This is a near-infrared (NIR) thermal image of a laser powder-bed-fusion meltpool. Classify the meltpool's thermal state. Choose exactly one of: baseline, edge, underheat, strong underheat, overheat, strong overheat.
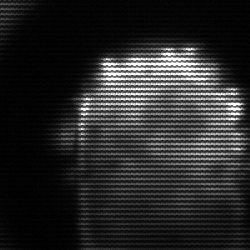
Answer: baseline